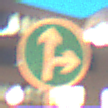
Verkehrszeichen: VorgeschriebeneFahrtrichtungGeradeausOderRechts
Umgebung: Outdoor, Urban
Tageszeit: Night
Wetter: PartlyCloudy
Licht: Artificial
Jahreszeit: NotSpecified
Kontrast: HighContrast